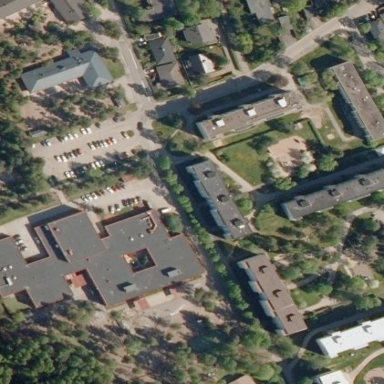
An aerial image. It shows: School.